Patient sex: M
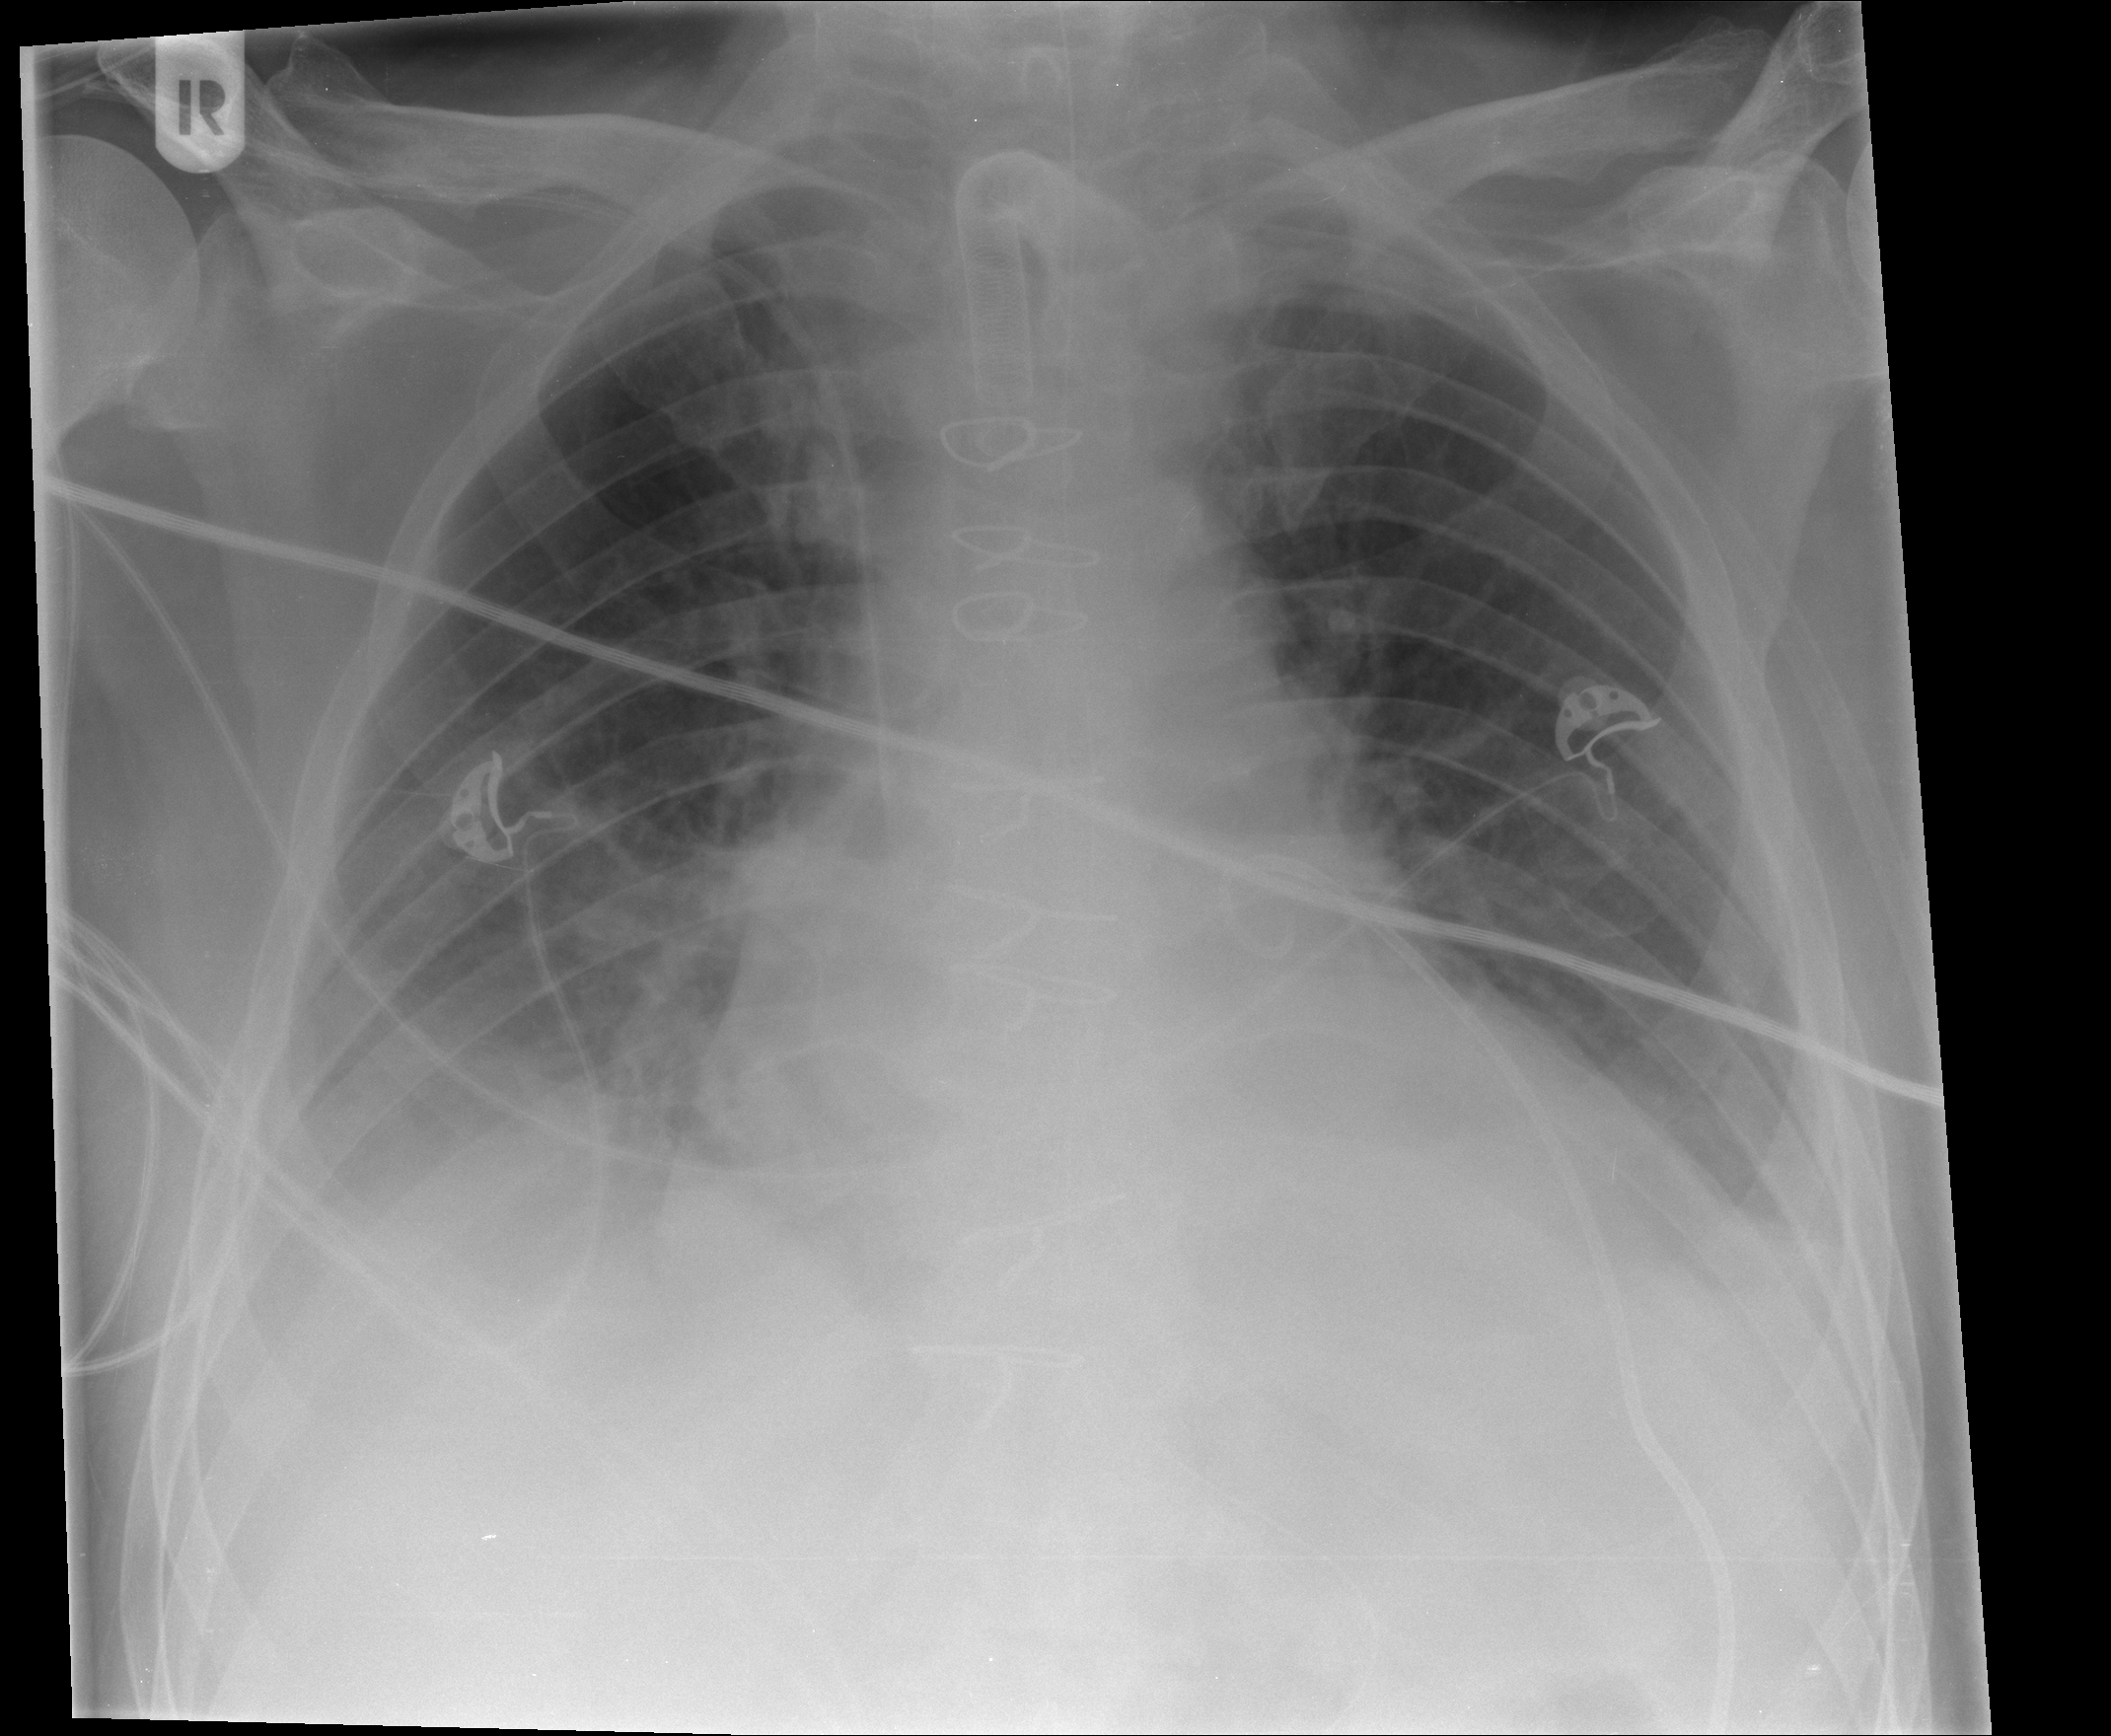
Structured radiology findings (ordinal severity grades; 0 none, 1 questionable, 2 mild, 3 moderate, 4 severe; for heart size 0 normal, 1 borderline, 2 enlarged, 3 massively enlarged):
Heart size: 3
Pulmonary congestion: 2
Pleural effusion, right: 3
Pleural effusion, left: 2
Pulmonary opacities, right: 0
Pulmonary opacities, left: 0
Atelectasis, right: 2
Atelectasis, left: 2